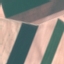
Land use / land cover: AnnualCrop